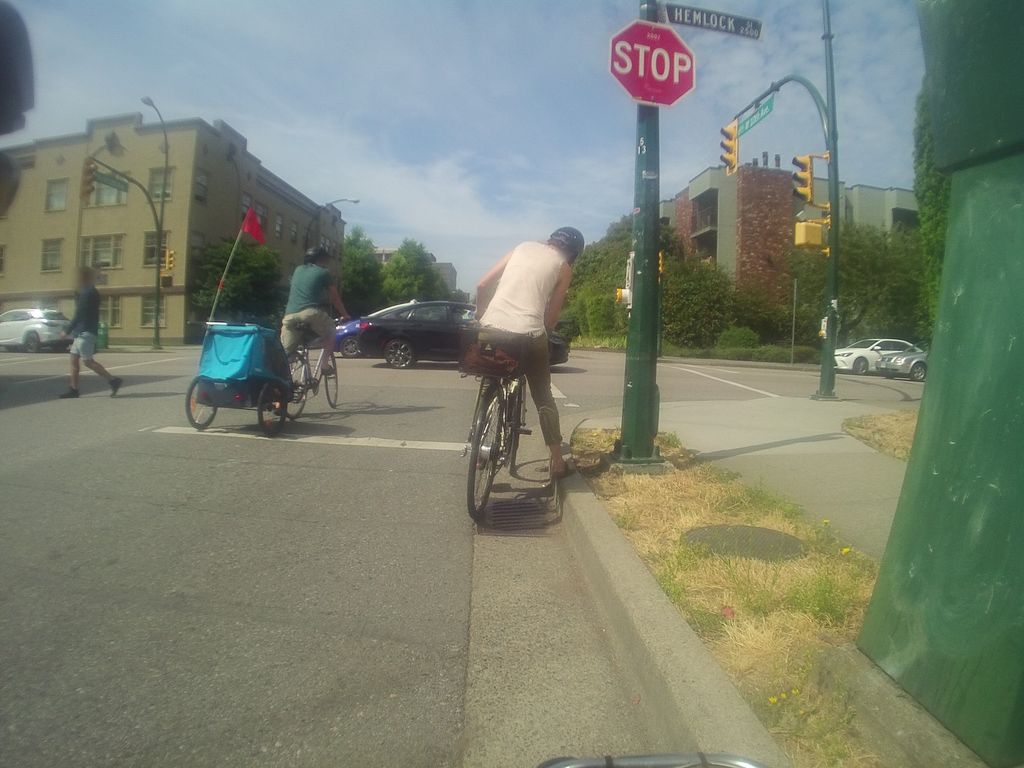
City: vancouver